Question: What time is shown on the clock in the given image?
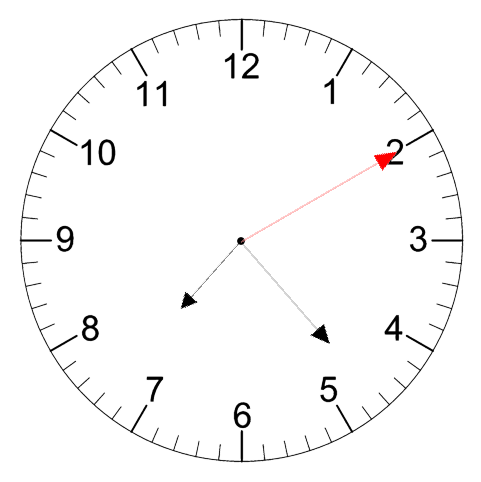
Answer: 07:23:10